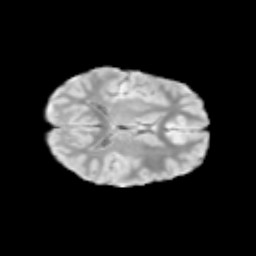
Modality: T2w
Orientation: axial
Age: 9
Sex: female
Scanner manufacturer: siemens
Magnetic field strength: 3 T
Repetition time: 3.8 s
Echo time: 0.07 s